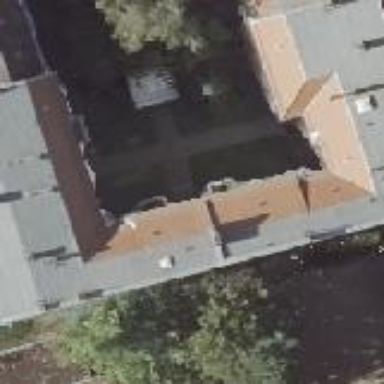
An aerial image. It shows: Building consisting of apartments with double saltbox roof shape.